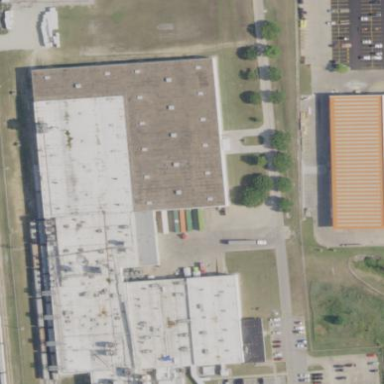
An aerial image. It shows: Industrial area.